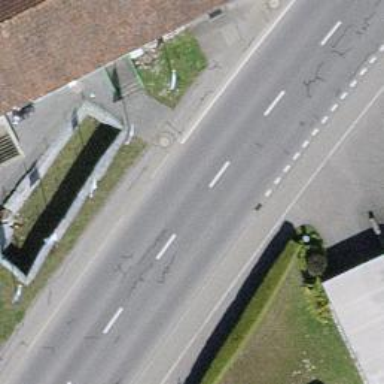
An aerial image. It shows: Tertiary road.